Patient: sex M, age 62
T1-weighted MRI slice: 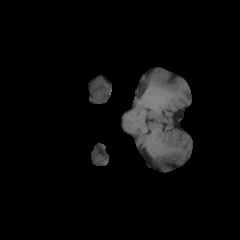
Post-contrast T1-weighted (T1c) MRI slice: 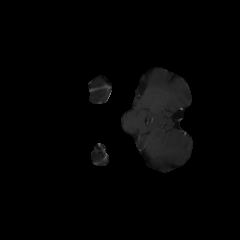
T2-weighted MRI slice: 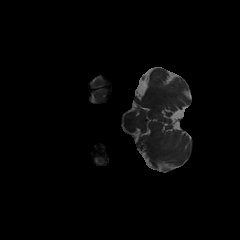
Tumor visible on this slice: no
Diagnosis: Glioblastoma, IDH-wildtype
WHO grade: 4